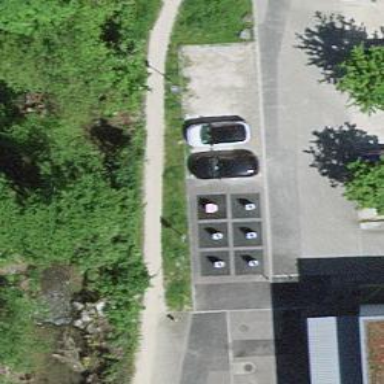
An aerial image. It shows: Recycling container for recycling.